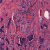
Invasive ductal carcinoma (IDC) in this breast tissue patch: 1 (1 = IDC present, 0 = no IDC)